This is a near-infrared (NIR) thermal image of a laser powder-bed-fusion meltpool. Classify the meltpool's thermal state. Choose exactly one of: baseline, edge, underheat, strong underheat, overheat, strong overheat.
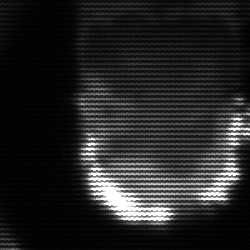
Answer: baseline